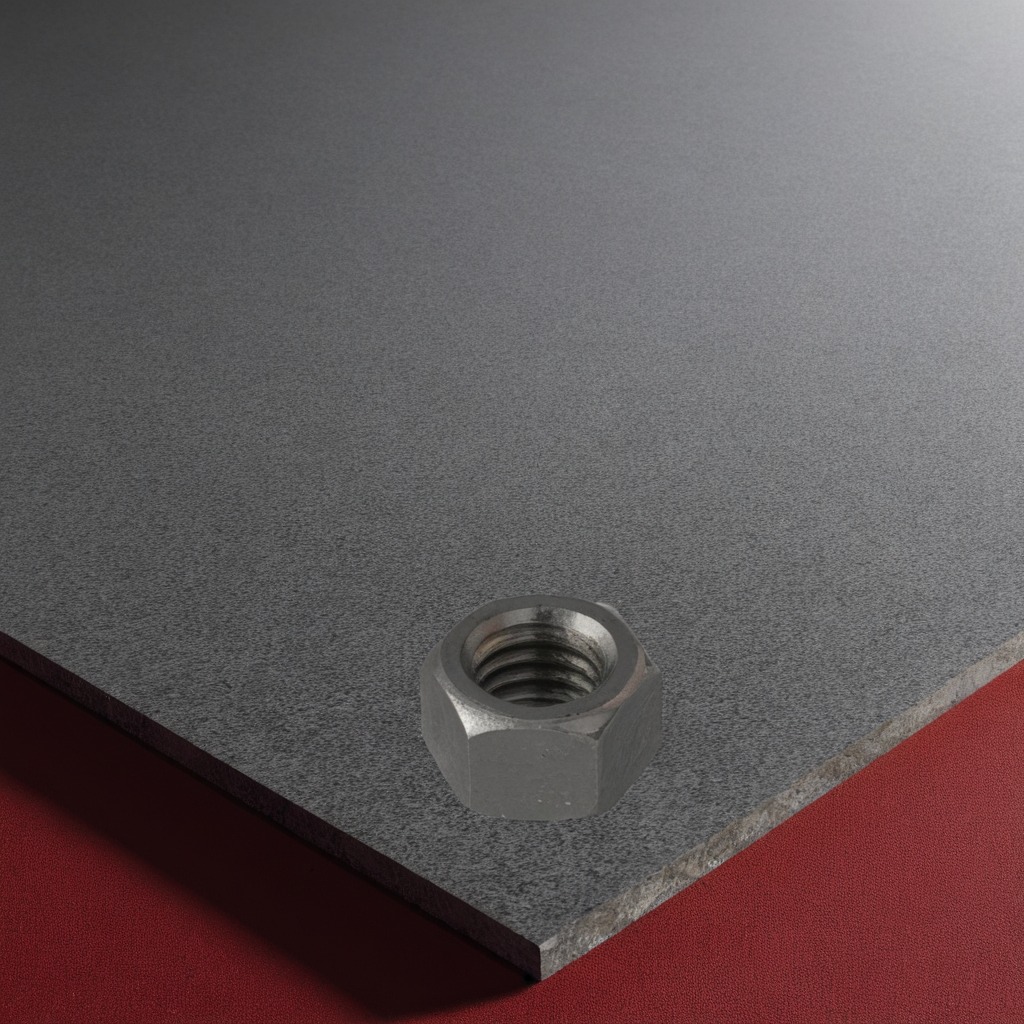
A metal nut is lying on the granite tabletop beneath a red rubber mat inside a workshop under bright overhead lighting crisp shadows high clarity worn but beneath the mat